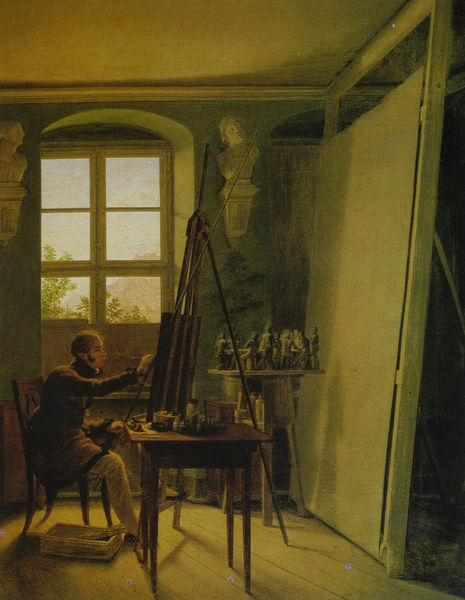
Titel: Der Maler Matthäi im Atelier
Künstler: Georg Friedrich Kersting
Standort: Chemnitz
Institution: Kunstsammlungen Chemnitz
Schlagwörter: baum, blau, blätter, dunkel, gemälde, gruppe, himmel, mann, schatten, wolken, bäume, gelb, grün, sitzen, äste, braun, fenster, hell, holz, licht, marmor, mund, nase, profil, raum, stuhl, szene, tisch, weiss, zimmer, ausblick, dach, wolke, malerei, rock, bart, hose, jacke, jung, wand, augen, mensch, rahmen, bild, bildnis, innenraum, portrait, porträt, tischbein, sonne, boden, figur, haare, interieur, mantel, sitzend, decke, blatt, person, arbeit, genre, statue, beine, aussicht, sitz, bogen, hosen, arbeiten, farben, leer, sonnenlicht, farbe, bank, dielen, rand, figuren, friedrich, romantik, dekoration, büste, glatze, atelier, maler, staffelei, tischchen, stuck, gehrock, selbstporträt, spitzweg, fensterkreuz, fensterrahmen, tischbeine, künstler, leinwand, kiste, koteletten, dielenboden, malen, pinsel, sonnig, kotletten, pult, kasten, segmentbogen, utensilien, selbstportrait, skulpturen, werkstatt, plastiken, statuen, zeichnen, stuhlbein, stuhlbeine, antik, schatte, fensterbank, junger, konsole, porträ, caspar david friedrich, kersting, bozetti, büsten, caspar david freidrich, ernst friesz, friesz, gelblich, gerahmt, hausrock, kleinplastiken, korbbogen, künstler im atelier, malkasten, malutensilien, statuetten, von spitzweg, zeichnun, portrat, lichte, ausblich, ateliert